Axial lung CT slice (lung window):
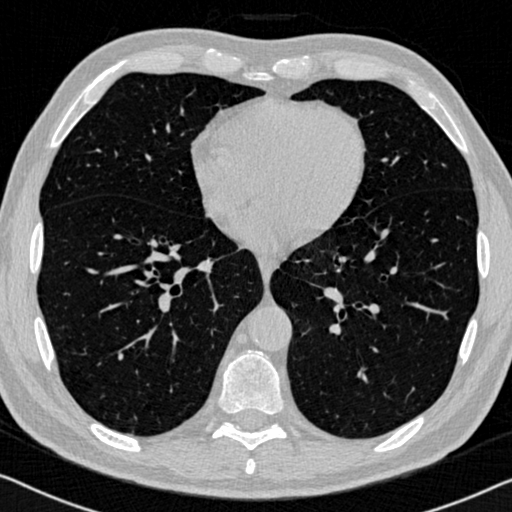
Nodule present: no